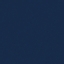
Land use / land cover: SeaLake